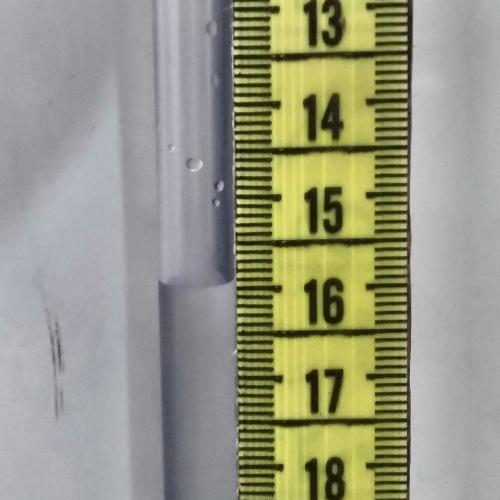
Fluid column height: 15.9 cm